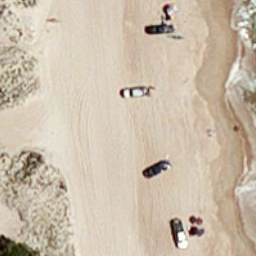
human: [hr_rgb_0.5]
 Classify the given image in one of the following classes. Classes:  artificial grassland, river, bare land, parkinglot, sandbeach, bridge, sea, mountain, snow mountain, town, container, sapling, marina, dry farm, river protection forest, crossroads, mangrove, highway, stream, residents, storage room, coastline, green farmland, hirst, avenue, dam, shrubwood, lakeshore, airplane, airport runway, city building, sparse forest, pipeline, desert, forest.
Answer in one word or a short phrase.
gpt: sandbeach